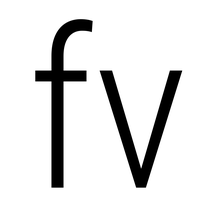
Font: Roboto_Condensed_Light